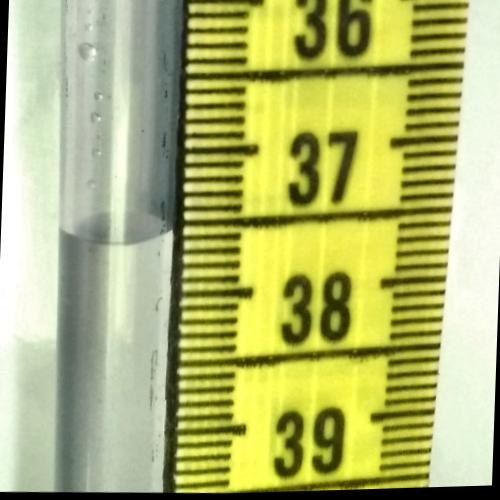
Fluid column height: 37.6 cm